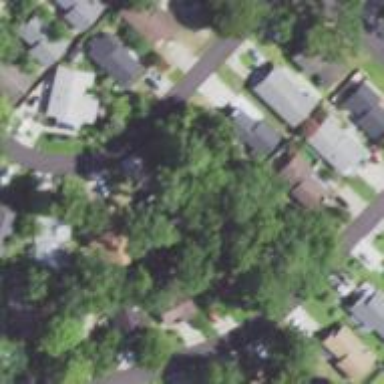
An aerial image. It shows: Neighborhood.